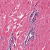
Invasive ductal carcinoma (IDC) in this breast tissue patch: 0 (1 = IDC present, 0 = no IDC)